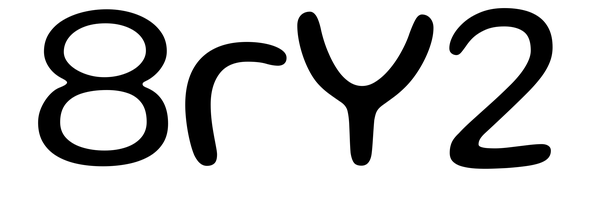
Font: Gluten_Light